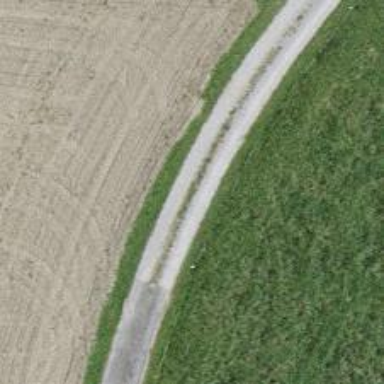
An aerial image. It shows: Track with fine gravel surface of grade2 quality.